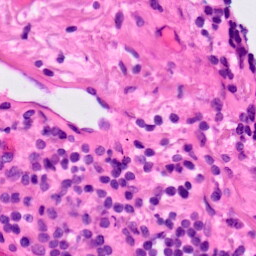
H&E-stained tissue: Lung